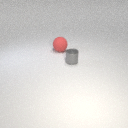
large red rubber sphere behind small gray metal cylinder